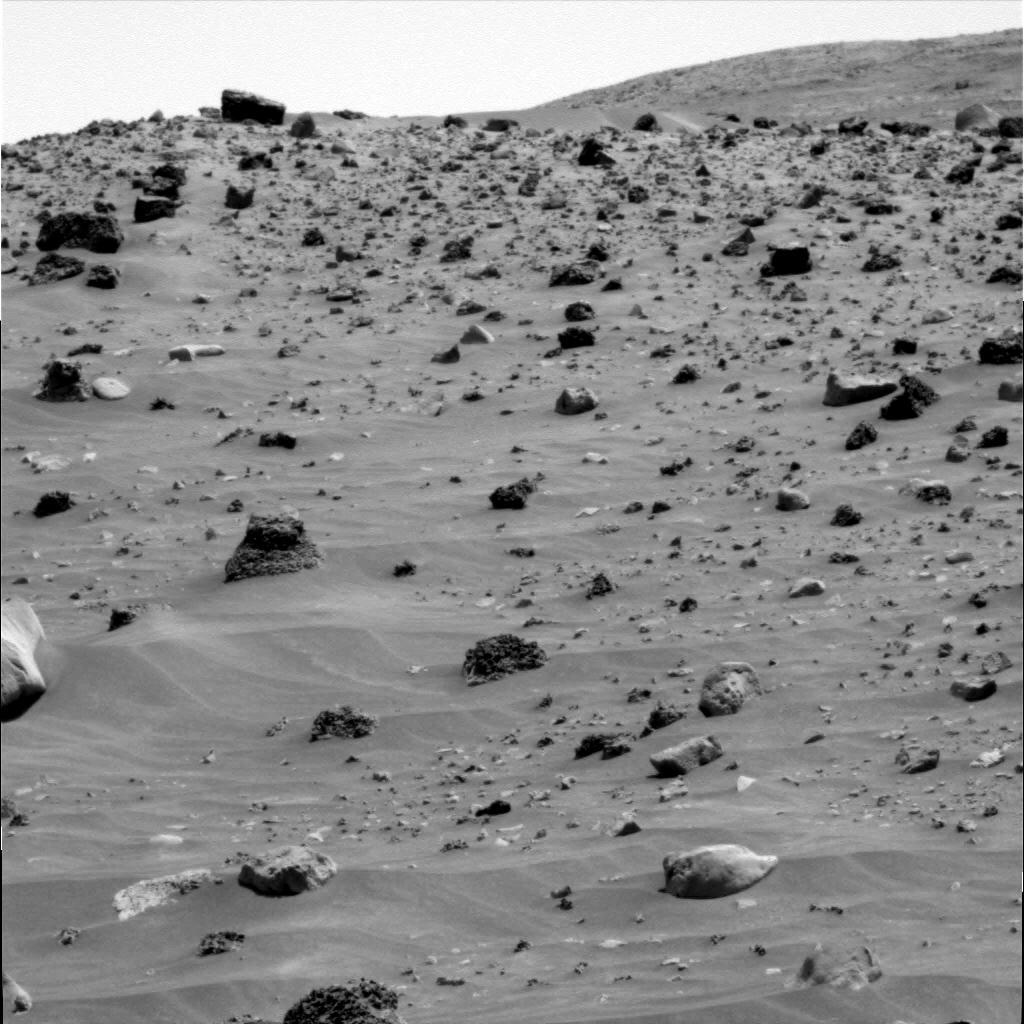
Terrain classes present: Bedrock, Gravel / Sand / Soil, Rock, Shadow, Sky / Distant Mountains